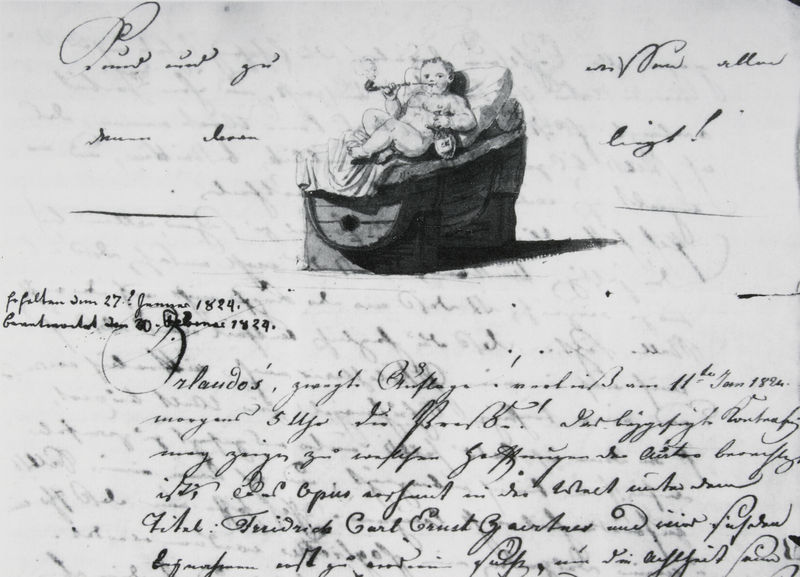
Titel: Brief an Wagner zur Geburt seines Sohnes, fol.116 (Ausschnitt)
Künstler: Friedrich von Gärtner
Standort: Würzburg
Institution: Martin-von-Wagner-Museum der Universität Würzburg
Schlagwörter: akt, feder, nackt, weiß, grau, holz, nacht, schwarz, zeichnung, tuch, alkohol, flasche, bild, rauch, decke, kind, musik, boot, kreis, engel, putte, putto, schrift, papier, liegen, datierung, baby, friedrich, kissen, karikatur, polster, pfeife, rauchen, datum, bett, deutsch, laken, liegend, schriftzeichen, name, tusche, buch, druck, schwarzweiss, seite, illustration, text, fass, allegorie, tinte, kursiv, rolle, wappen, liege, karte, rauchend, jesus, brief, rollen, halb, holzfass, weinfass, zeilen, postkarte, handschrift, grabmal, krippe, wiege, lager, adresse, zeichung, tabak, januar, schreibschrift, tumba, schirft, trompete, kline, meerschaumpfeife, datiert, autograph, grußkarte, tagebuch, pamphlet, manuskript, laster, kinf, smoke, deutsche schrift, briefkopf, geburtsanzeige, säcklein, ramberg, er, 19. jahrhundert, b, hwarzweiss, kt, auchend, 1824, 1829, handschift, jannuar, jahrezahl